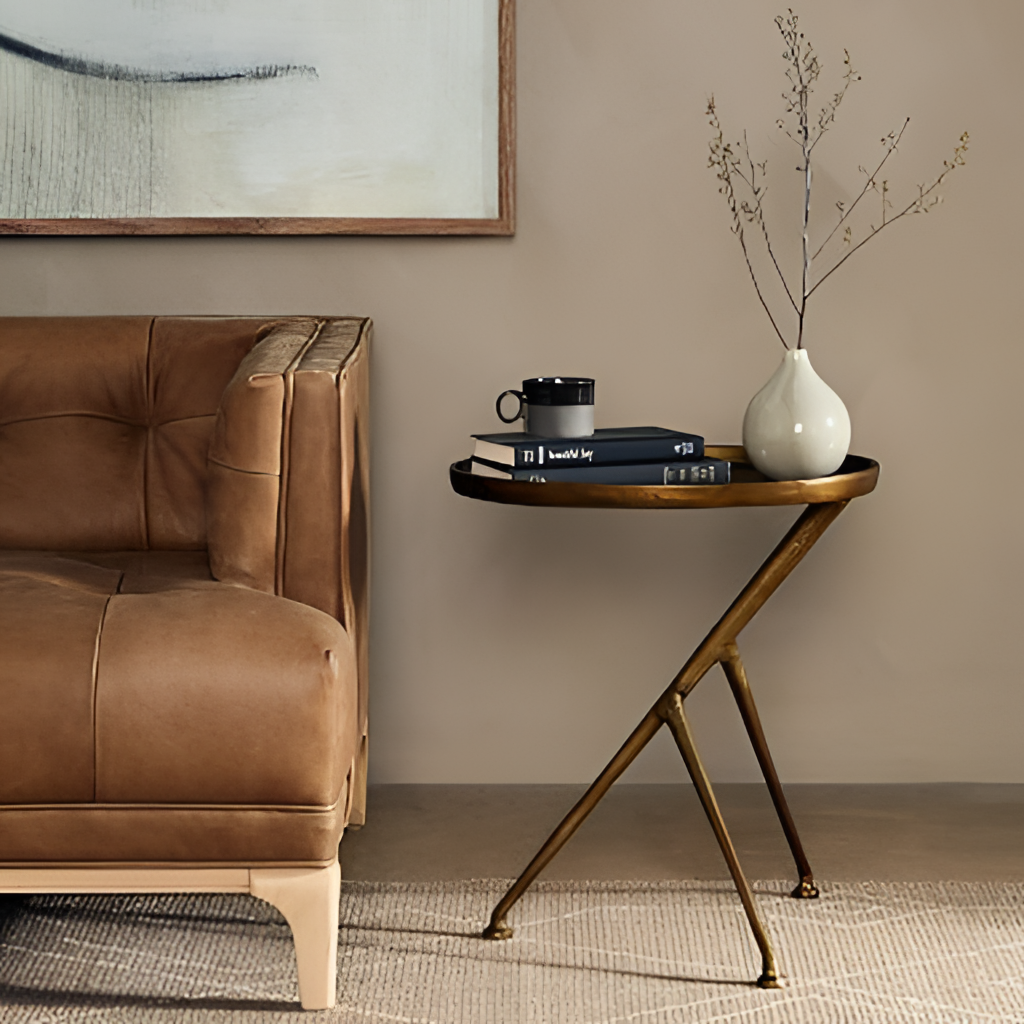
leather sofa, living room, beige carpet flooring, with woven pattern, beige paint wallpaper, with solid pattern, contemporary